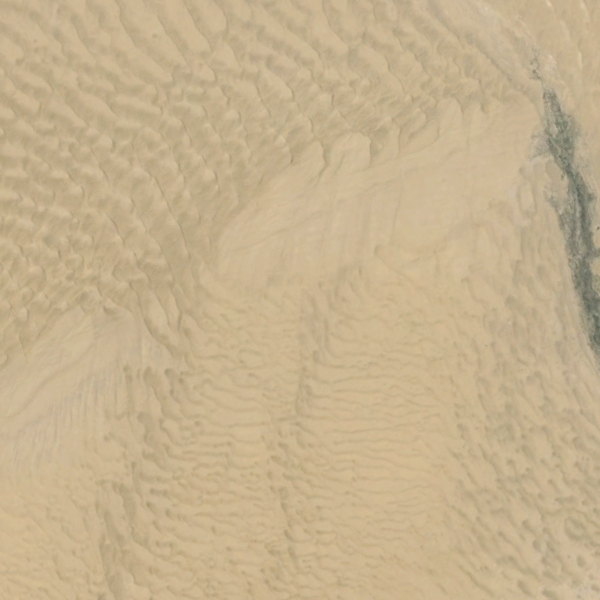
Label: Desert